Question: I want to output the results of an ajax form that resides in a module into the article that is currently on display. Below is a screenshot of what I'd like to accomplish. I'd like to modify the mysql query that is in the article via the form input from the module(in sidebarA) via ajax.

Here is some truncated form code from the module via jumi:
'''
<form action="http://fsdsonline.com/menumanager/index.php/menustab/all-meals/77-component-menus/124-alcohol-n" method="post">
<option value="AND plate = '1'">Plate FSDS only</option>
<option value="AND plate = '1'">Prep FSDS only</option>
<option value="">Plate and Prep FSDS</option>
</select><br /><select style="font-size: 12px;" name="menu">
<option value="">All Meals</option>
<input style="font-size: 12px;" onclick="location=document.menuselector.menu.options[document.menuselector.menu.selectedIndex].value;" type="button" value="Show" /></form>
<div class="success" style="display: none;">View your menu</div>
'''
And here is the php code that is in the article via jumi.
'''
mysql_connect($hostname,$username, $password) OR DIE ('Unable to
connect to database! Please try again later.');
mysql_select_db($dbname);
$plateprep = $_POST['plateprep'];
$meal = $_POST['meal'];
$pub = $_POST['pub'];
$avocado = $_POST['avocado'];
$alcohol = $_POST['alcohol'];
$result = mysql_query("SELECT catnum, ctgry, Shrt_Desc, 'desc', ROUND('Energ_Kcal'*'yield'*'qty' ) AS 'cal' FROM allinnot a
LEFT JOIN allinfsds b
ON a.'NDB_No2' = b.id1
LEFT JOIN fdcat h ON b.product_type = h.unik
LEFT JOIN allinnot2 g ON a.'NDB_No2' = g.NDB_No
LEFT JOIN allincomp j ON a.'NDB_No2' = j.fsds_num
WHERE 'own_id' = $user->id $plateprep $pub $meal $avocado $alcohol
ORDER BY 'catnum', 'order'");
$cat = null;
$first = true;
while ($row = mysql_fetch_array($result)) {
if ($row['catnum'] != $cat) {
if (!$first) {
echo '</table>'; // close the table if we're NOT the first row being output.
}
$first = false; // no longer the first table, so disable this check.
echo '<p style="line-height: 12pt; font-size: 12pt;"><strong>' . $row['ctgry'] . '</strong></p>';
echo '<table>'; // start new table
$cat = $row['catnum'];
}
echo "<tr><td>" . $row['Shrt_Desc'] . "</td><td>&nbsp;&nbsp;&nbsp;&nbsp;&nbsp;&nbsp;" . $row['desc'] . "&nbsp;&nbsp;" . $row['cal'] . " cal</td></tr>";
}
?>
</table>
</body>
</html>
'''
I think that I've coded my query correctly, and the form looks nice, but how do I connect the two via ajax??
Thanks!!
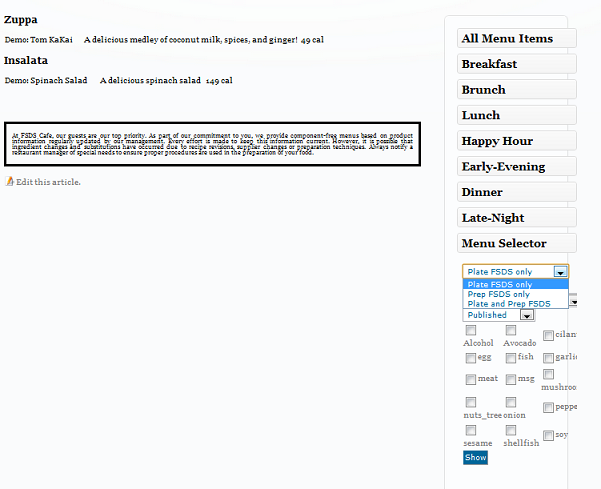
Answer: I'm afraid that I'm not familiar with jumi.
Normally to do an ajax request your javascript file will make an ajax request to a specific php file. You will need to trigger this in your form somehow if you are going to use ajax. The php file should echo the information that you want, back to the file that made the ajax request.
In this case, I think that the ajax request will have to go to the page that you have jumi embedded in, but I'm not sure.
If you are going to use ajax then I recommend using jquery to do it. It makes life a lot easier. Here is an example of a simple ajax request made using jquery.
'''
$.ajax({
type: "POST",
url: "joomla_page.php",
data: { 'menu': menu },
success: function(){
informationfromphp= data.menu; //This is $menu echod from php
$('#menuid').html('<span class="food_results">Success!</span>');
}
})
'''
In your php code, capture the ajax message with something like this
'''
if (isset($_GET['menu'])) {
//do something ;
}
'''
Then do something in the php (such as make a call to the DB). Afterwards you can return the information from the php to the ajax file using an echo.
'''
echo $menu;
'''
Please note that this is a working example, it is just a rough idea to get your started. You will find plenty of other examples on stackoverflow.